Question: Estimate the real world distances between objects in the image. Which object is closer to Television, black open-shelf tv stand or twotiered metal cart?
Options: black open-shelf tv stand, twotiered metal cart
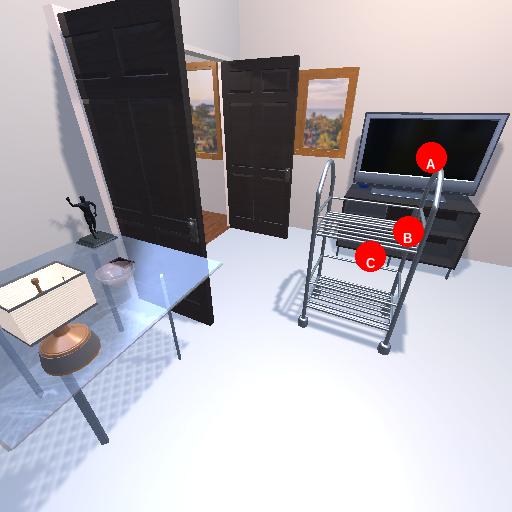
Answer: black open-shelf tv stand